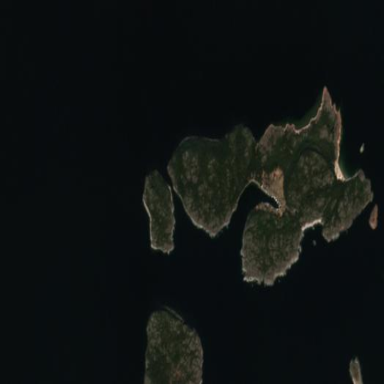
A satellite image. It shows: Island with natural coastline.